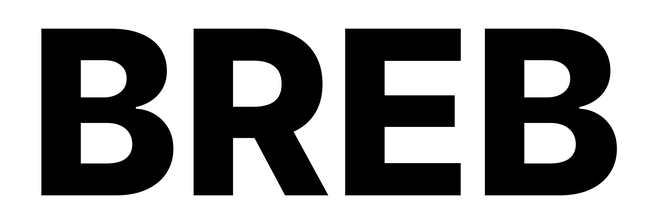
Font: Inter_ExtraBold